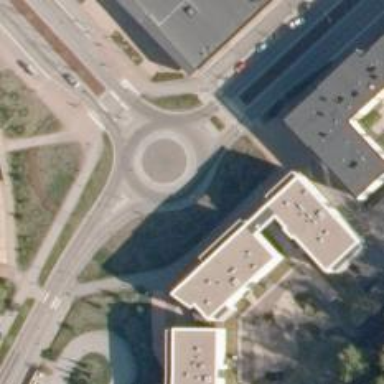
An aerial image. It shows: Tertiary road with asphalt surface leading to roundabout junction.